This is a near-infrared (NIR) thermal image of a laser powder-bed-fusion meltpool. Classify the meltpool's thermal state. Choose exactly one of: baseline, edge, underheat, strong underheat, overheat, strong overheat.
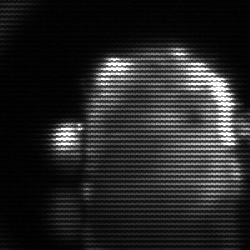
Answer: baseline